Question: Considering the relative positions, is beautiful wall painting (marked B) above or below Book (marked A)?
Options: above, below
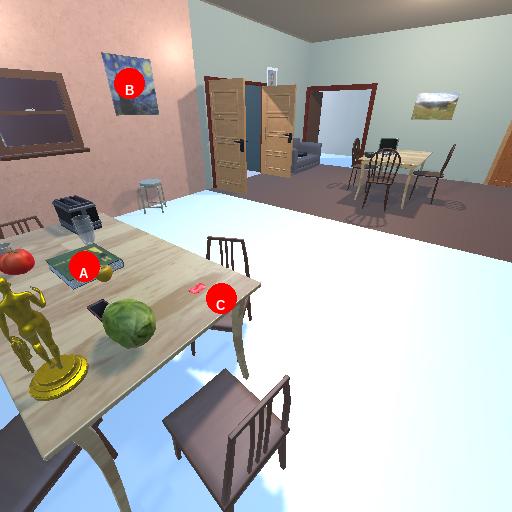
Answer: above